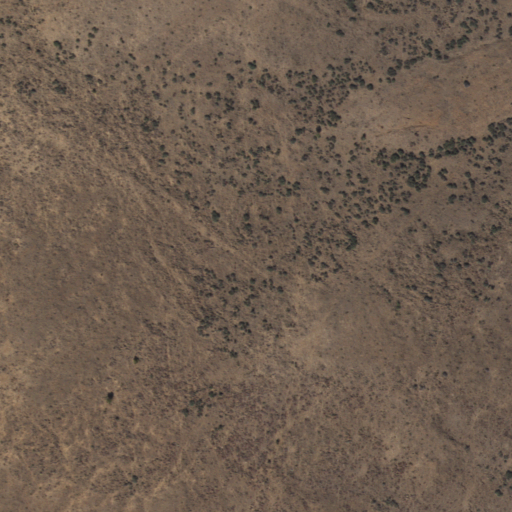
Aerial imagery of mountain in Arizona named Goodwin Mesa containing only shrub